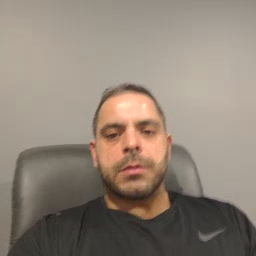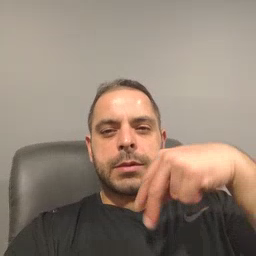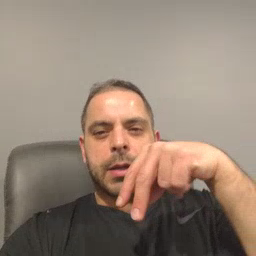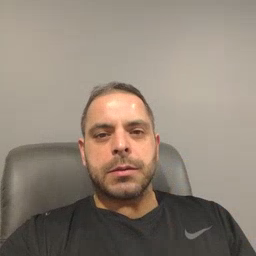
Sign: dance